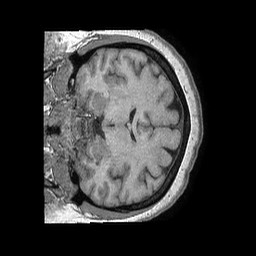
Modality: T1w
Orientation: coronal
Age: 36
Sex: female
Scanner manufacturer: philips
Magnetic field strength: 1.5 T
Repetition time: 0.007736 s
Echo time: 0.003526 s